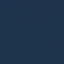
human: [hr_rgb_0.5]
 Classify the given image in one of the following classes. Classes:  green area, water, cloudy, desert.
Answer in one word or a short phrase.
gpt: water